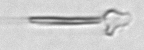
Label: fiber_TAG_external_detritus